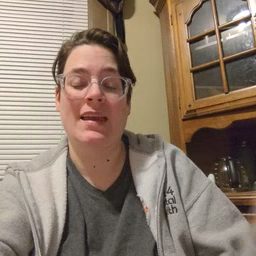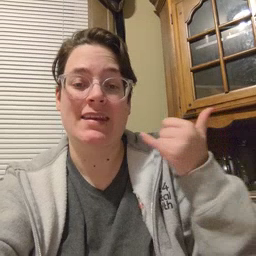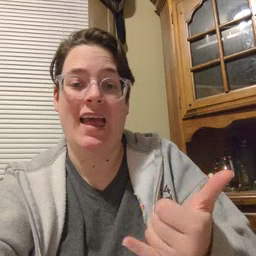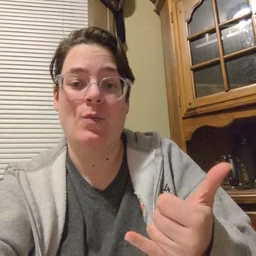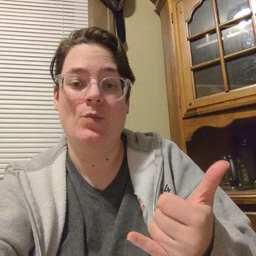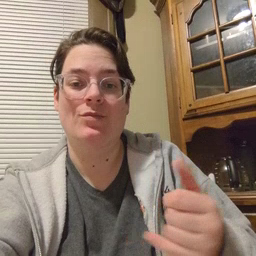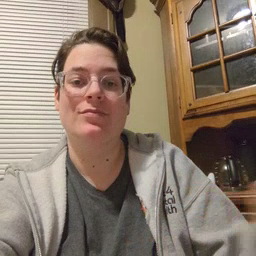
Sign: now